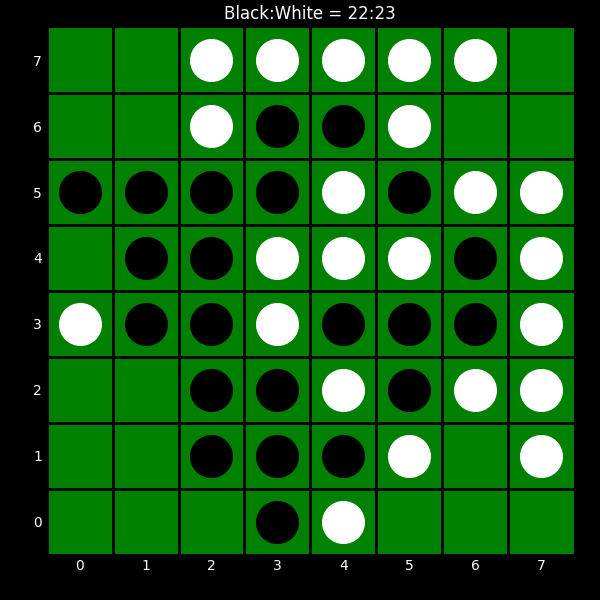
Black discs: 22
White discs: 23